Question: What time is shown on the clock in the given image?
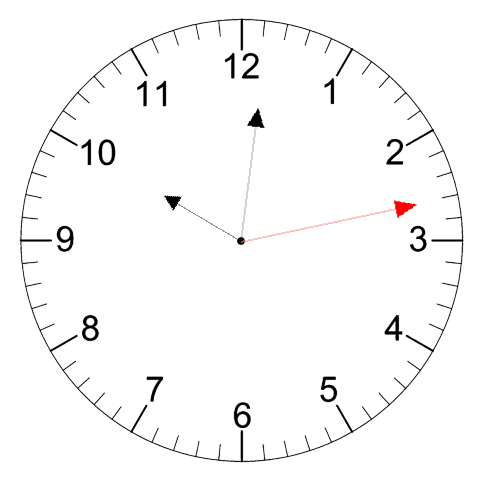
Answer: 10:01:13